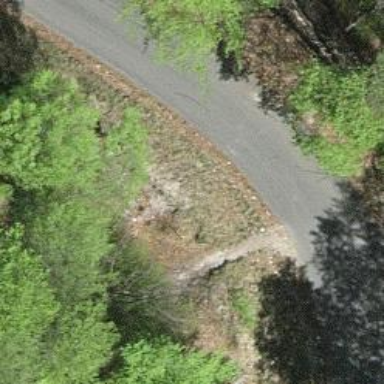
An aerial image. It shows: Unpaved path.